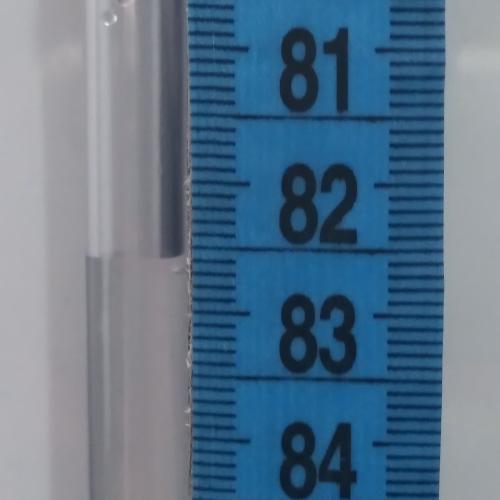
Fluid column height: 82.6 cm